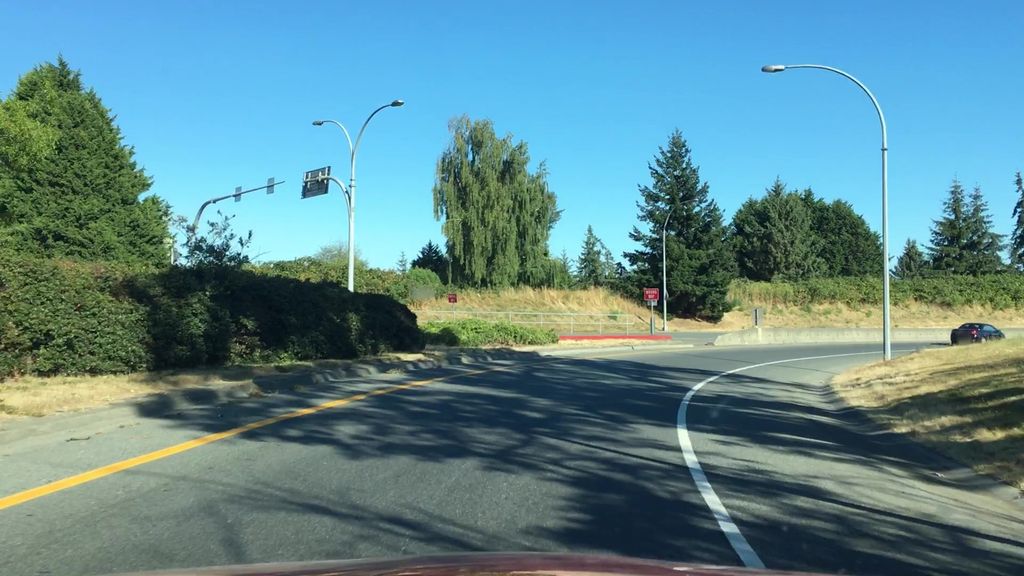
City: victoria